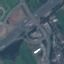
Land use / land cover: Highway